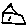
Label: house